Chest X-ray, PA view. Patient: 23 years old, sex F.
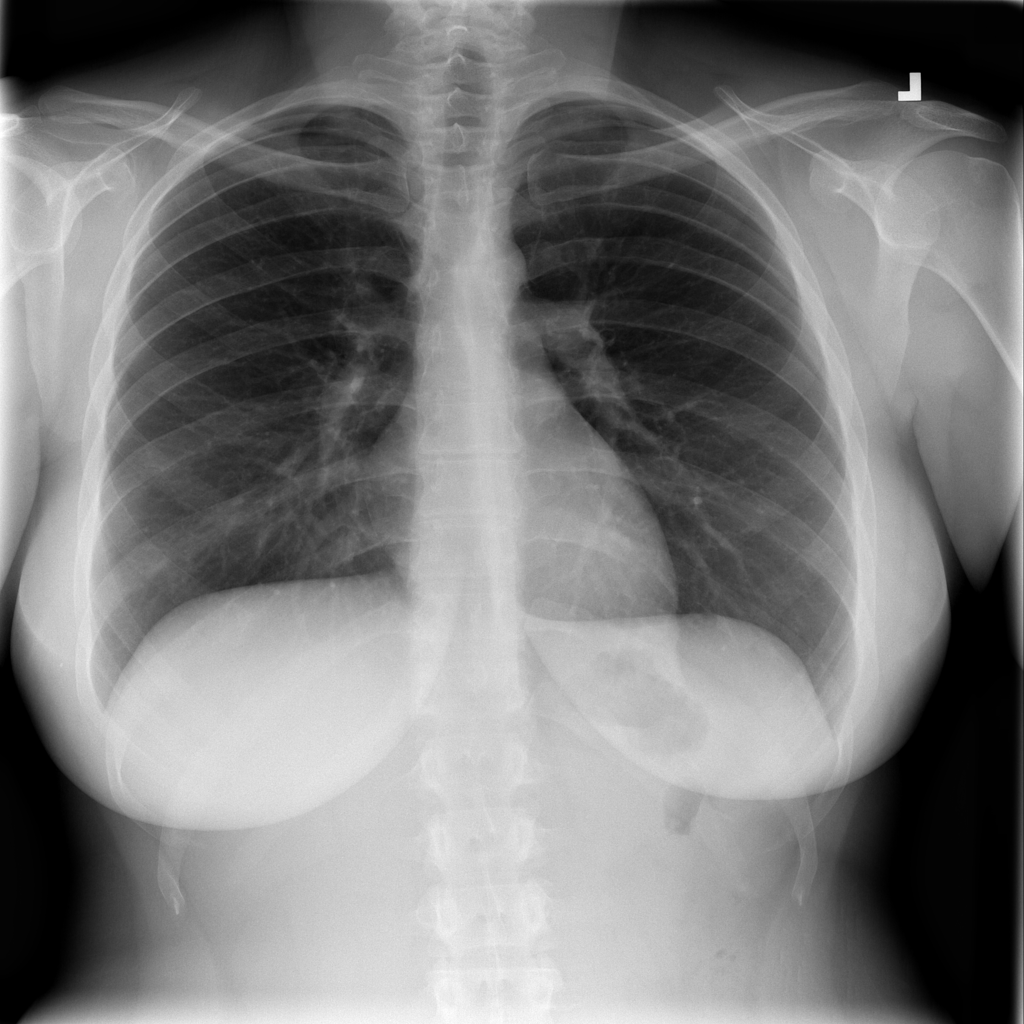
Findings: No Finding